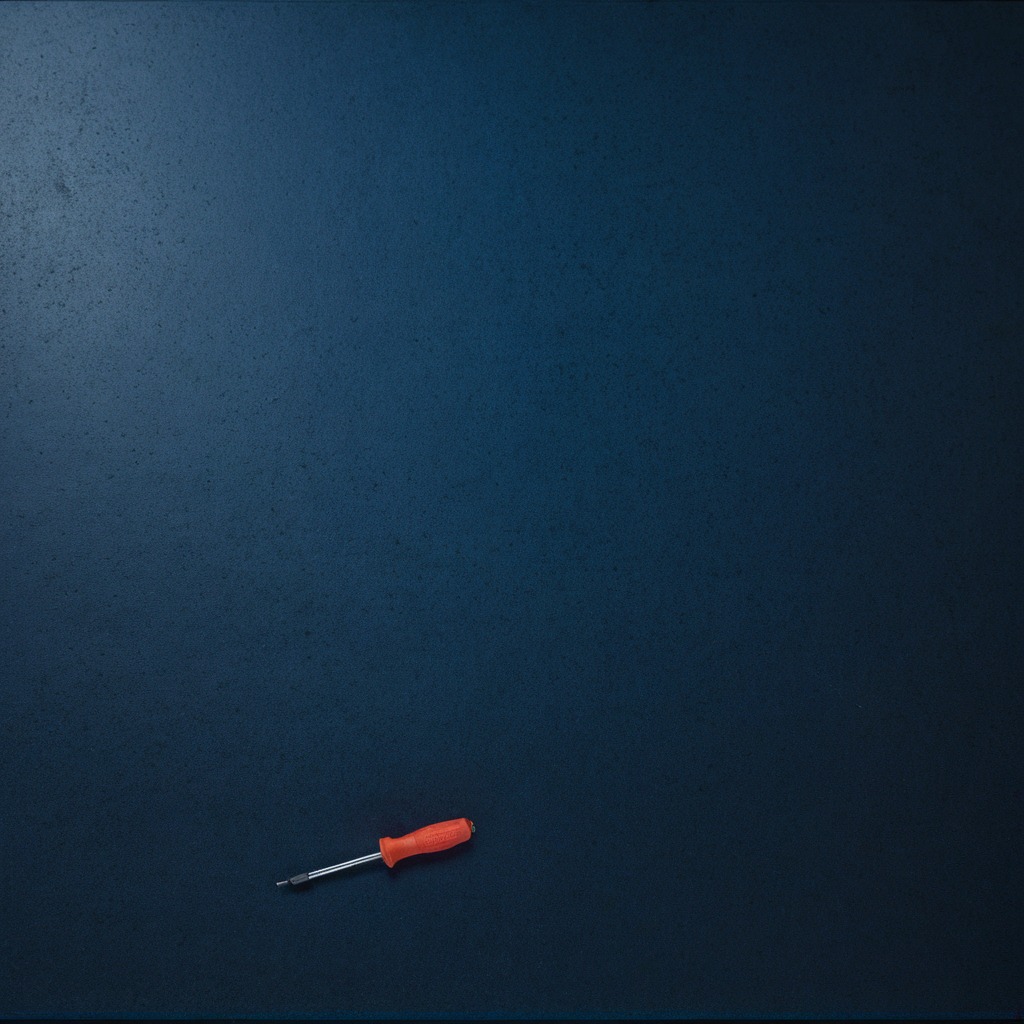
A screwdriver lies on a clean granite tabletop covered with a blue rubber mat inside a workshop at night dim ambient light soft shadows worn but beneath the mat